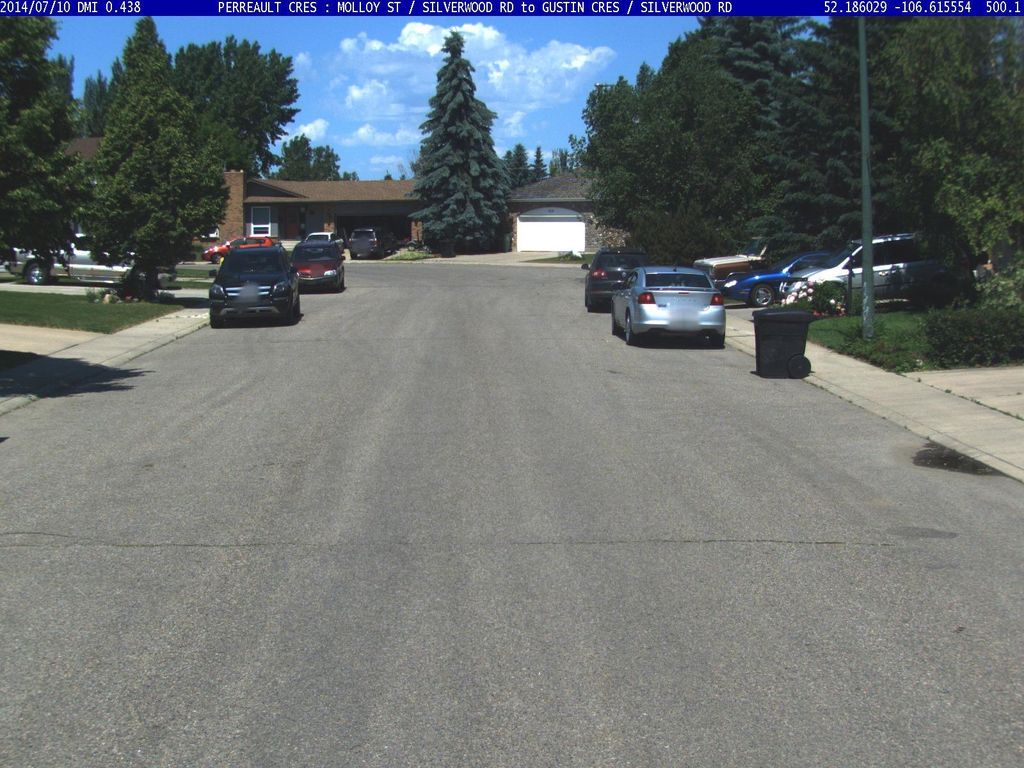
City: saskatoon